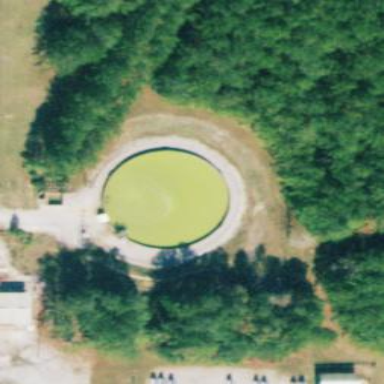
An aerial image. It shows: Body of wastewater.